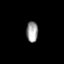
Tissue: lung
Cell type: Epithelial cells
Senescence score: 0.2435
Nuclear area (px): 235
Mean DAPI intensity: 156.596